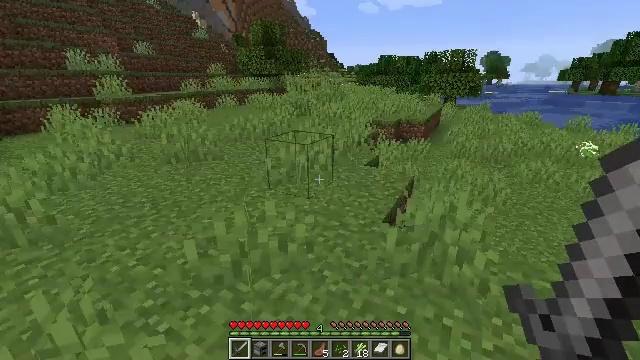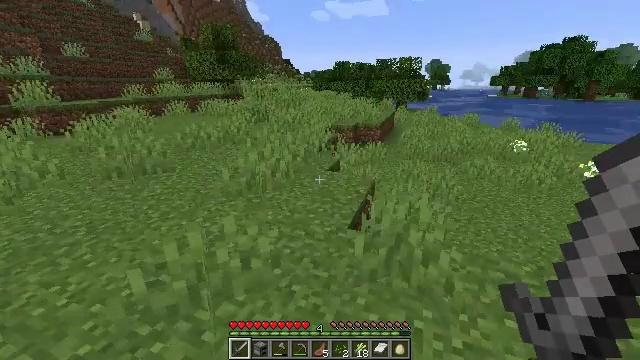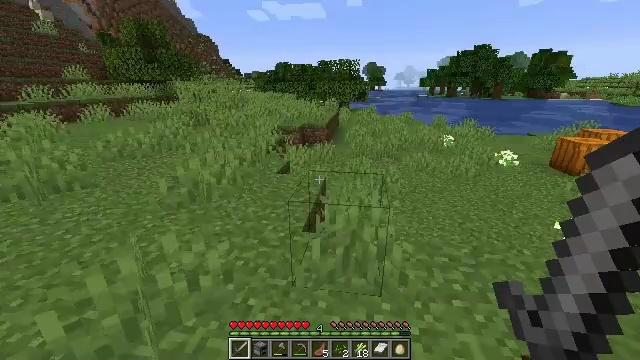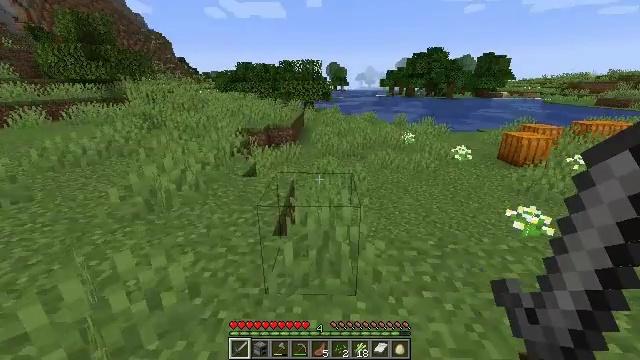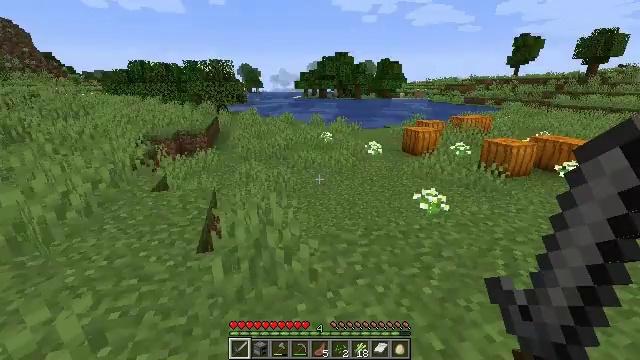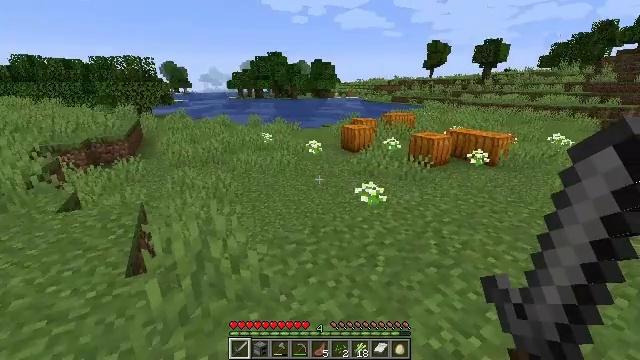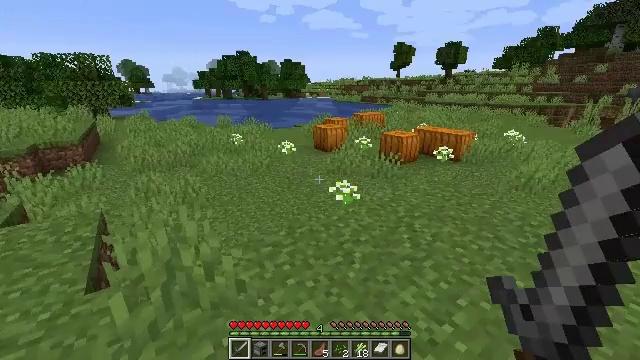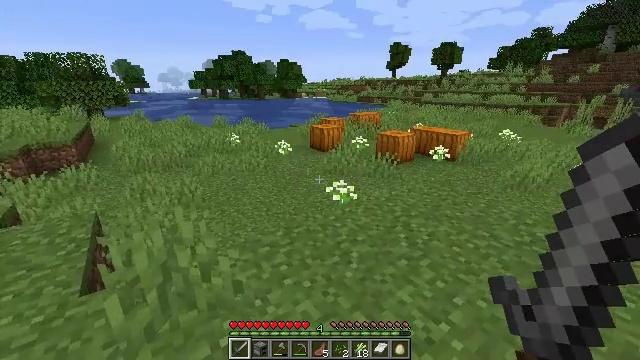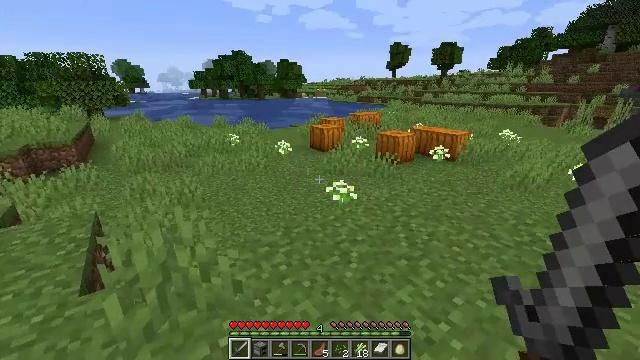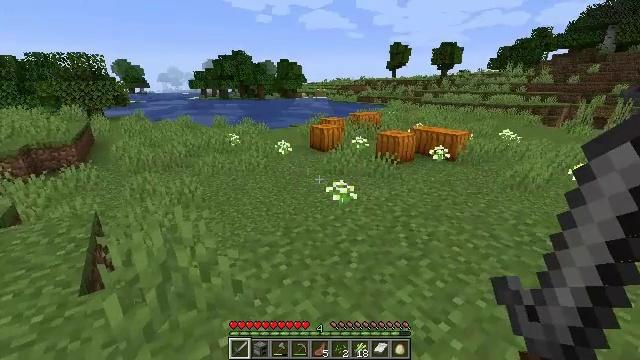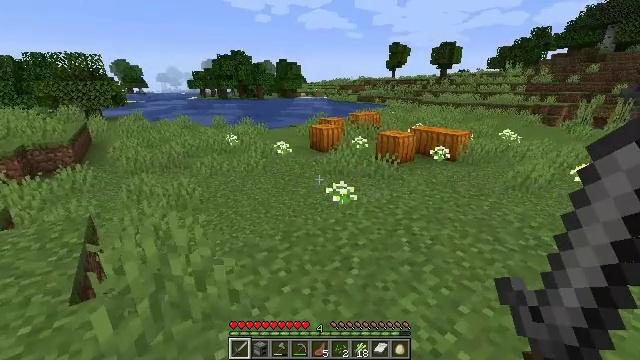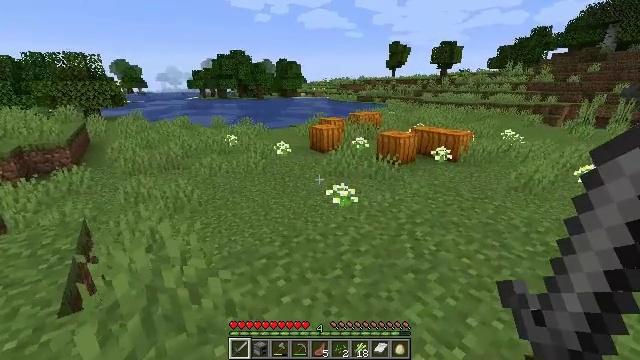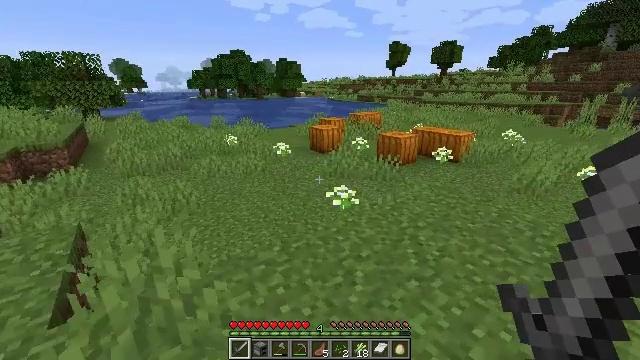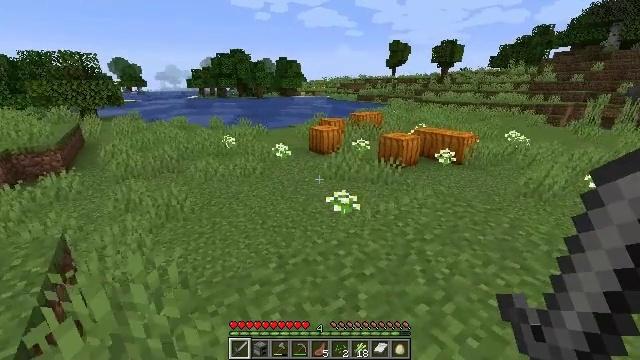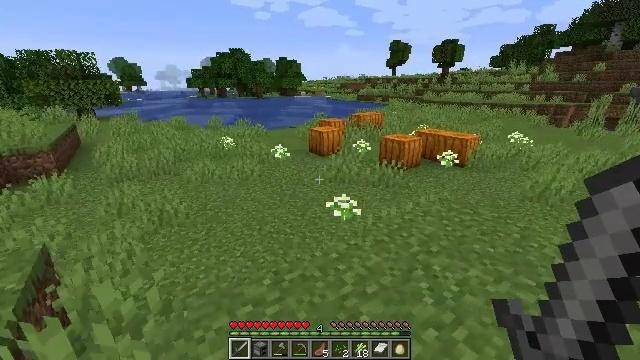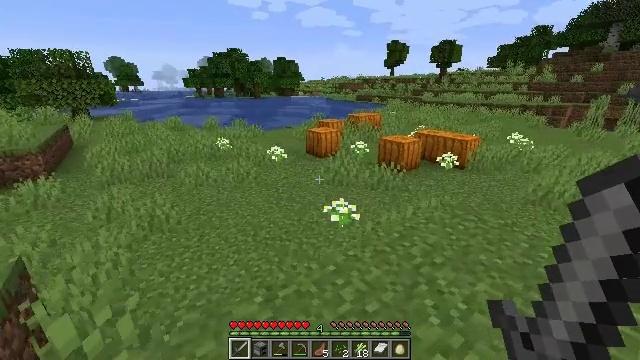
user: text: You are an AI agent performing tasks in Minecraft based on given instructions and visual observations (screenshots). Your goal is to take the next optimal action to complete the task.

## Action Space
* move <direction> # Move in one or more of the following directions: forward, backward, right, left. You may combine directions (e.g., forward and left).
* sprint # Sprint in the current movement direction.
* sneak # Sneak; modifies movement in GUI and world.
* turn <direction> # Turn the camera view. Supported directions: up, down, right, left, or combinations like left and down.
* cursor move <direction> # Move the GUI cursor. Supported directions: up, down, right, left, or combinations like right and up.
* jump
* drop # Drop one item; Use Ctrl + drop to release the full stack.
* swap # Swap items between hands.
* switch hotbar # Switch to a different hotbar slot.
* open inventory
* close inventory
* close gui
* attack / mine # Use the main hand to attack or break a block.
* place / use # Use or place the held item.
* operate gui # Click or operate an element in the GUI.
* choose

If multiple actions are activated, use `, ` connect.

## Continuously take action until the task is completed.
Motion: motion action
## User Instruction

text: Break the pumpkin to collect it.
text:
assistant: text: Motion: turn right and up
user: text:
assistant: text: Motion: turn right
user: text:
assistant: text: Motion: turn right
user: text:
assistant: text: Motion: turn right
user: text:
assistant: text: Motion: turn right
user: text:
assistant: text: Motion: turn right
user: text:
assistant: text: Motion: no_op
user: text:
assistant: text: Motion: no_op
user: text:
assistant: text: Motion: no_op
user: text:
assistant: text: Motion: move forward
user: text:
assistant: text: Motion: move forward
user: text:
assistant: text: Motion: move forward
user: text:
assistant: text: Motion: move forward
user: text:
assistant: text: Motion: move forward
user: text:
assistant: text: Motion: move forward
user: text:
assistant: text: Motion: move forward, turn right
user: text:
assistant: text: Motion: move forward, turn right
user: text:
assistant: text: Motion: move forward, turn right
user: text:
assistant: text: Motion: move forward, turn right
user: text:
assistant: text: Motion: move forward, turn right
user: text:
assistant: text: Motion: move forward, turn right
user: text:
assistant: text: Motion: move forward
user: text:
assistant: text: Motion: move forward
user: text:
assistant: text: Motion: move forward
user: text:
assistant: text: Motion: move forward
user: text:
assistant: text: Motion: move forward
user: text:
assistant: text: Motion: move forward
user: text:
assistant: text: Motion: move forward
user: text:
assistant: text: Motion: move forward
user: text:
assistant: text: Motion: move forward